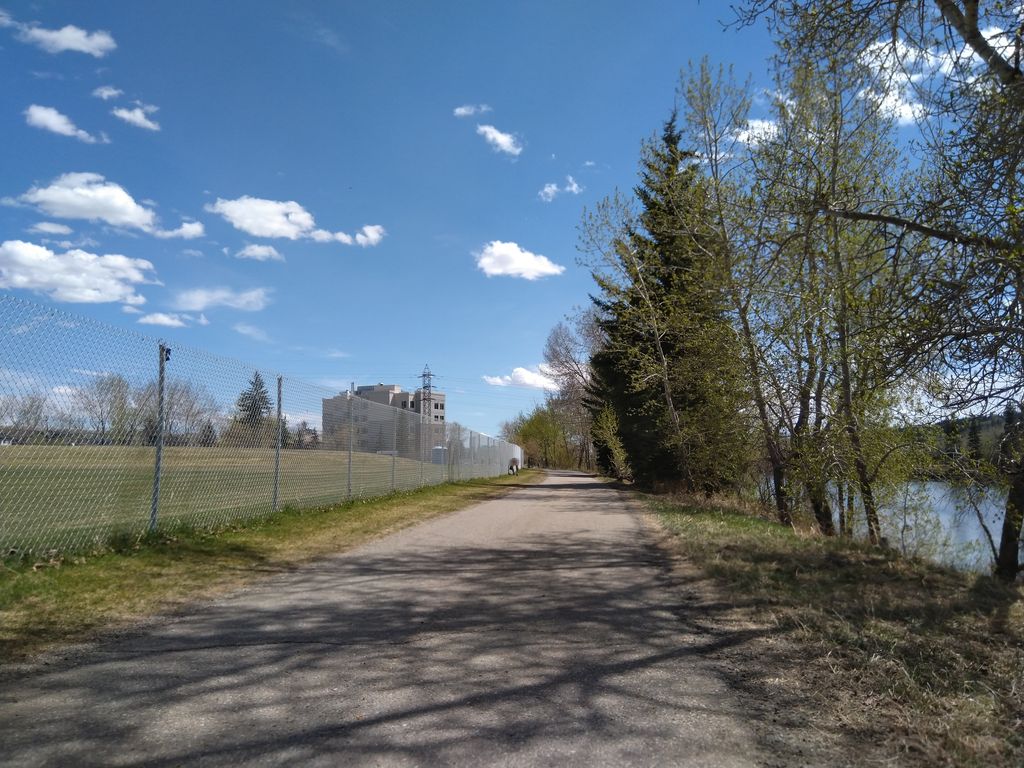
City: calgary